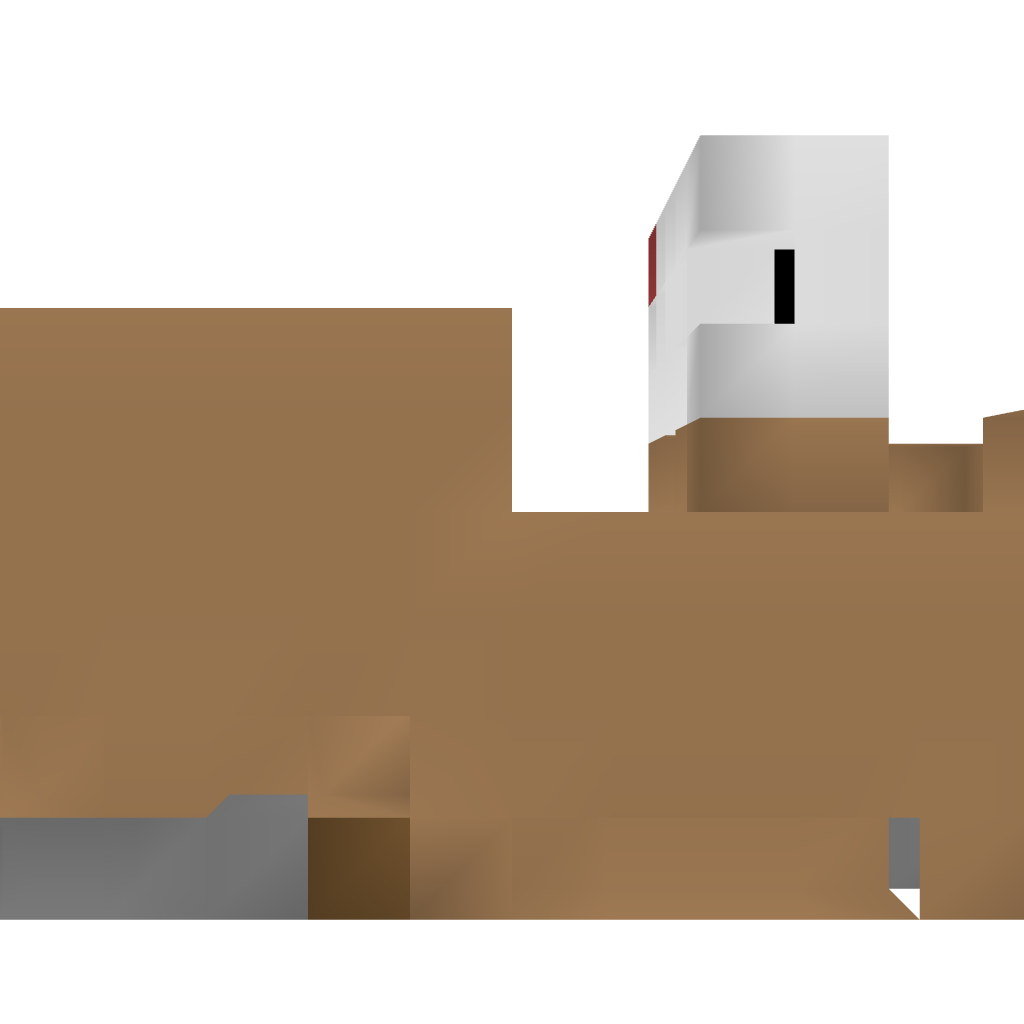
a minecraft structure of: PostOffice bad low quality